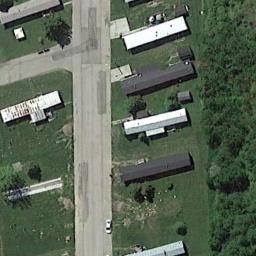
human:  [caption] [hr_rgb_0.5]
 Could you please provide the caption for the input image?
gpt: The mobile home park is on the grass next to the road .

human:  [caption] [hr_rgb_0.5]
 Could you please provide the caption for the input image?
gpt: There are many trees in the mobile home park .

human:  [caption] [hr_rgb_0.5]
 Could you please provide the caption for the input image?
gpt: The mobile home park has some neatly arranged mobile homes on the grass and a road goes through the mobile home park .

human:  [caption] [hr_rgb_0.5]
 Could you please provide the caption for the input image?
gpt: There are four rows of mobile homes and three paths .

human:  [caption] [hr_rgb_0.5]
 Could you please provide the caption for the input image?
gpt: There are some buildings on green lawns on the mobile home park .